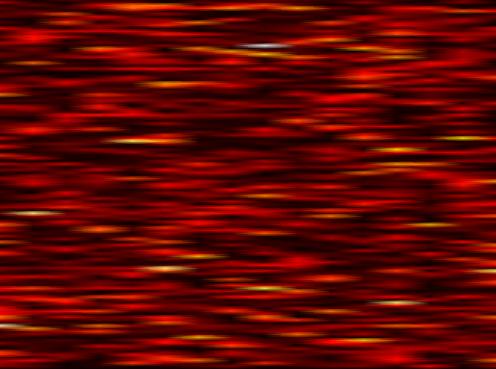
Label: FBMC